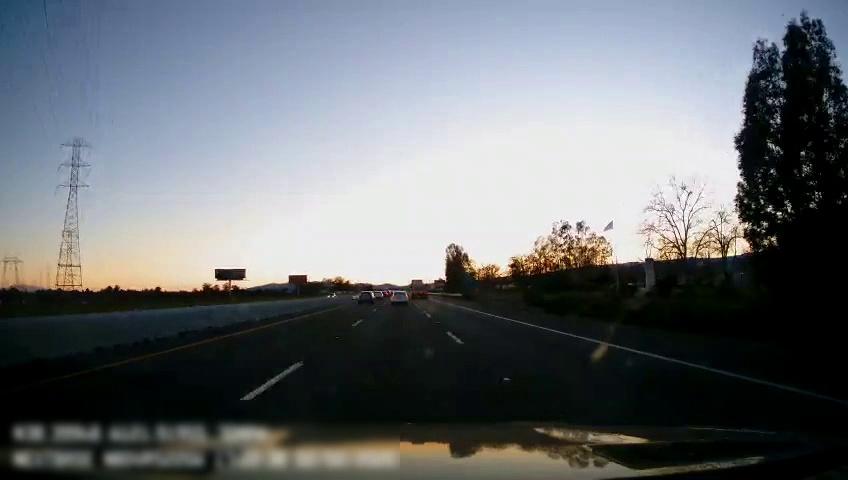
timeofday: Day
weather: Sunny
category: Drivable Space
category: Vehicles | Car
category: Vehicles | Car
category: Vehicles | Truck
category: Lanes | Current Lane
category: Lanes | Current Lane
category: Lanes | Alternate Lane
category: Lanes | Alternate Lane